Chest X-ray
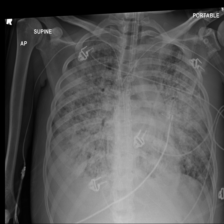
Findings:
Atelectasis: negative
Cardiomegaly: negative
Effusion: negative
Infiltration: negative
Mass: negative
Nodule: negative
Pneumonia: negative
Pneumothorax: negative
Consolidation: negative
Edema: negative
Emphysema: negative
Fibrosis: negative
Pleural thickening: negative
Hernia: negative